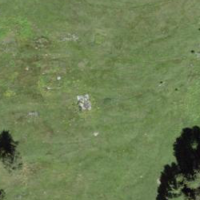
EUNIS habitat code: 23
Species observed at this site:
Dactylorhiza sambucina